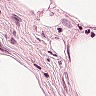
Metastatic tissue present: no